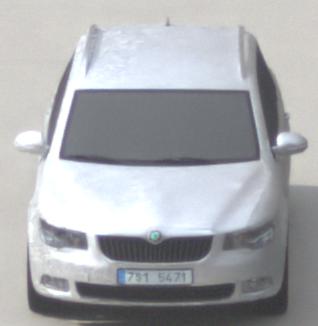
Make: Skoda
Model: Superb Combi 1.4 TSI
Detailed model: Superb (II) Combi
Model produced from: 2010/01
Model produced until: 2011/10
Doors: 5
Color: white
Road condition: dry road
Daytime: morning or afternoon
Contrast: low contrast